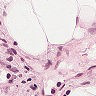
Metastatic tissue present: no